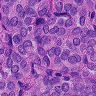
Metastatic tissue present: yes